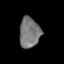
Tissue: prostate
Cell type: Epithelial cells
Senescence score: 0.3509
Nuclear area (px): 607
Mean DAPI intensity: 120.705